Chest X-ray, PA view. Patient: 75 years old, sex F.
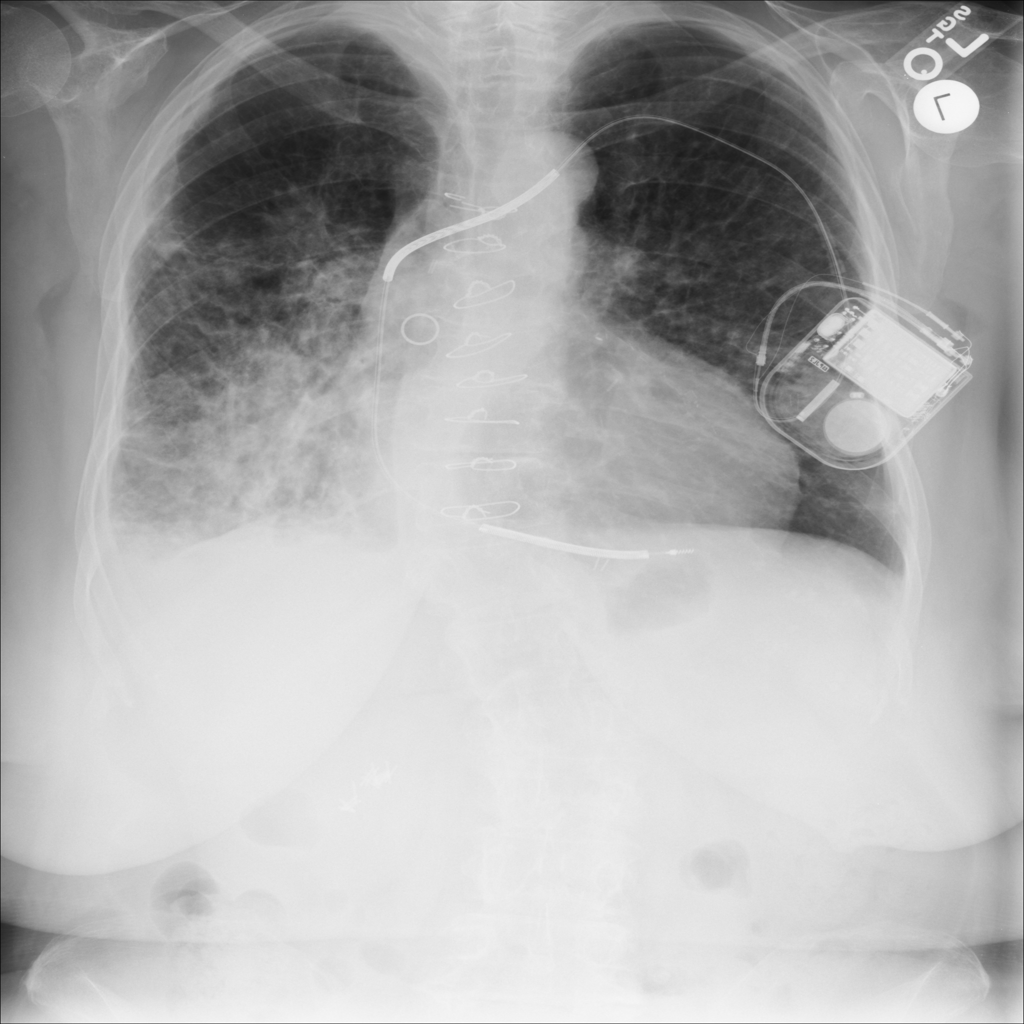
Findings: Effusion, Infiltration, Mass, Nodule